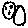
Label: moon